Question: I exported the suzanne model from blender(Monkey head) as a .obj file and I can only see it when I use the RGB values in the fragment shader. e.g. 'frag_color = vec4( 1.0, 0.0, 0.0, 1.0 );' to make the model red. But it just looks like a deformed texture unless I rotate it

I want to use the normals as colors so that I can see specific details in the face, etc. I bound the normals to vertex position 1.
'''
if ( mesh -> HasNormals() )
{
normals = ( GLfloat * ) malloc( * pointCount * 3 * sizeof( GLfloat ) );
for ( int i = 0; i < * pointCount; i++ )
{
const aiVector3D * vn = &( mesh -> mNormals[ i ] );
normals[ i * 3 ] = ( GLfloat ) vn -> x;
normals[ i * 3 + 1 ] = ( GLfloat ) vn -> y;
normals[ i * 3 + 2 ] = ( GLfloat ) vn -> z;
}
GLuint vbo;
glGenBuffers( 1, &vbo );
glBindBuffer( GL_ARRAY_BUFFER, vbo );
glBufferData( GL_ARRAY_BUFFER, 3 * * pointCount * sizeof( GLfloat ), normals, GL_STATIC_DRAW );
glVertexAttribPointer( 1, 3, GL_FLOAT, GL_FALSE, 0, NULL );
glEnableVertexAttribArray( 1 );
free( normals );
}
'''
And I bound '1' to 'vertex_normal' right after attaching the shaders but right before linking.
'''
glAttachShader( program, vertShader );
glAttachShader( program, fragShader );
glBindAttribLocation( program, 0, "vertex_position" );
glBindAttribLocation( program, 1, "vertex_normal" );
glLinkProgram( program );
'''
These are my shaders
vertshader.shader
'''
#version 330
in vec3 vertex_position;
in vec3 vertex_normal;
uniform mat4 proj, view, model;
out vec3 normals;
void main()
{
normals = vertex_normal;
gl_Position = proj * vec4( vec3( view * model * vec4( vertex_position, 1.0 ) ), 1.0 );
}
'''
fragshader.shader
'''
#version 330
in vec3 normals;
out vec4 fragment_color;
void main()
{
fragment_color = vec4( normals, 1.0 );
}
'''
But this only outputs a black screen. I know the model is loading because I can color it red like above. I tried importing 'vertex_normal' directly into the frag shader, that didn't work, I also tried normalizing 'normals' and that didn't change the effect neither.
So how can I use the models normals as colors in the fragment shader?
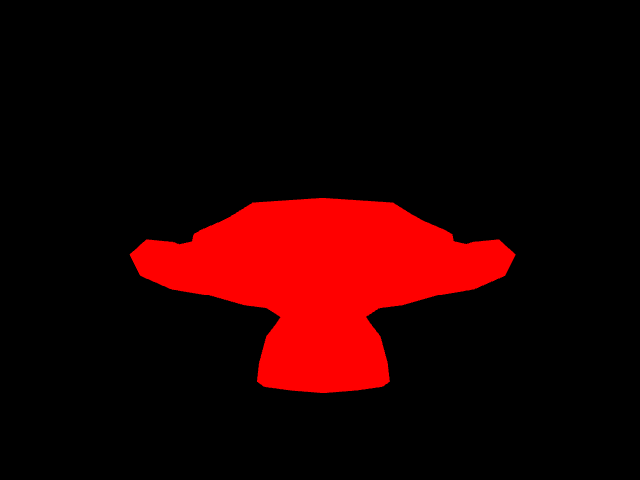
Answer: Ok, I found a fix. Apparently it was blenders fault. There is a side panel on what I want to export with my mesh, and 'Write normals' wasn't checked. Thanks to Reto Koradi, I didn't think it was possible for a mesh to be written without normals.